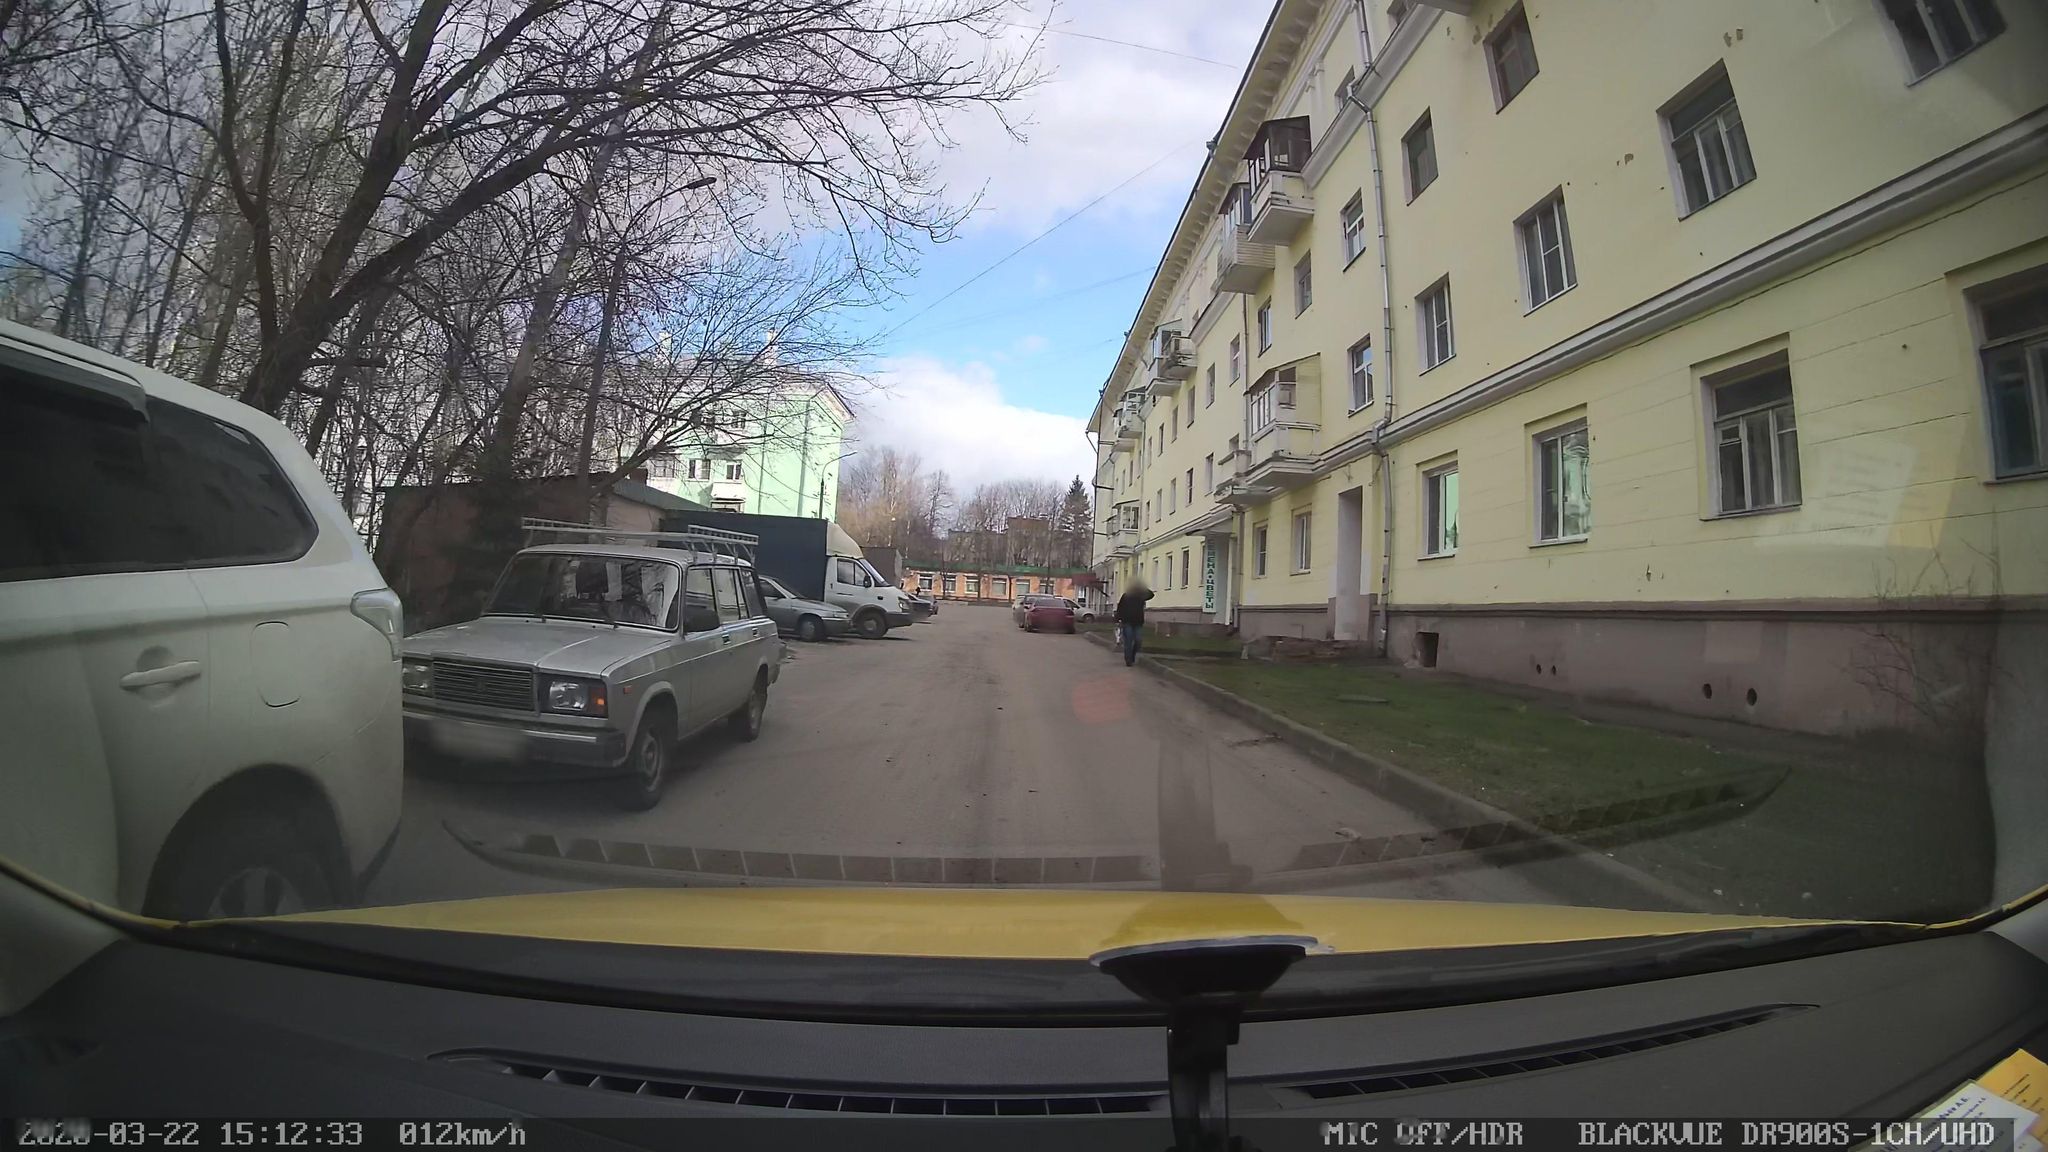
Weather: cloudy
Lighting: day
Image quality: good
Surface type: driving surface
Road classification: service
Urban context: urban centre
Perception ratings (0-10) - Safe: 6.87, Lively: 7.97, Beautiful: 2.75, Boring: 5.42, Depressing: 4.18, Wealthy: 6.24